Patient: sex F, age 86
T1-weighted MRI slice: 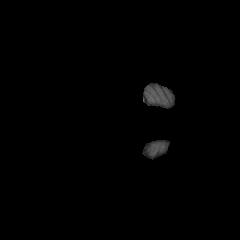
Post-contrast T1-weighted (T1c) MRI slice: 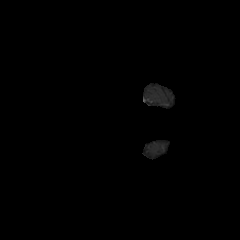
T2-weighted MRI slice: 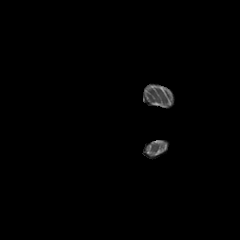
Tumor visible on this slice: no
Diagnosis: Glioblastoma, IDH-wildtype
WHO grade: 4